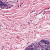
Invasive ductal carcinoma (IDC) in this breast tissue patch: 0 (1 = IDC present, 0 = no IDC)